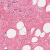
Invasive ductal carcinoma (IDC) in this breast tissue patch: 0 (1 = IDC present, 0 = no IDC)